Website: lowes
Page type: cart
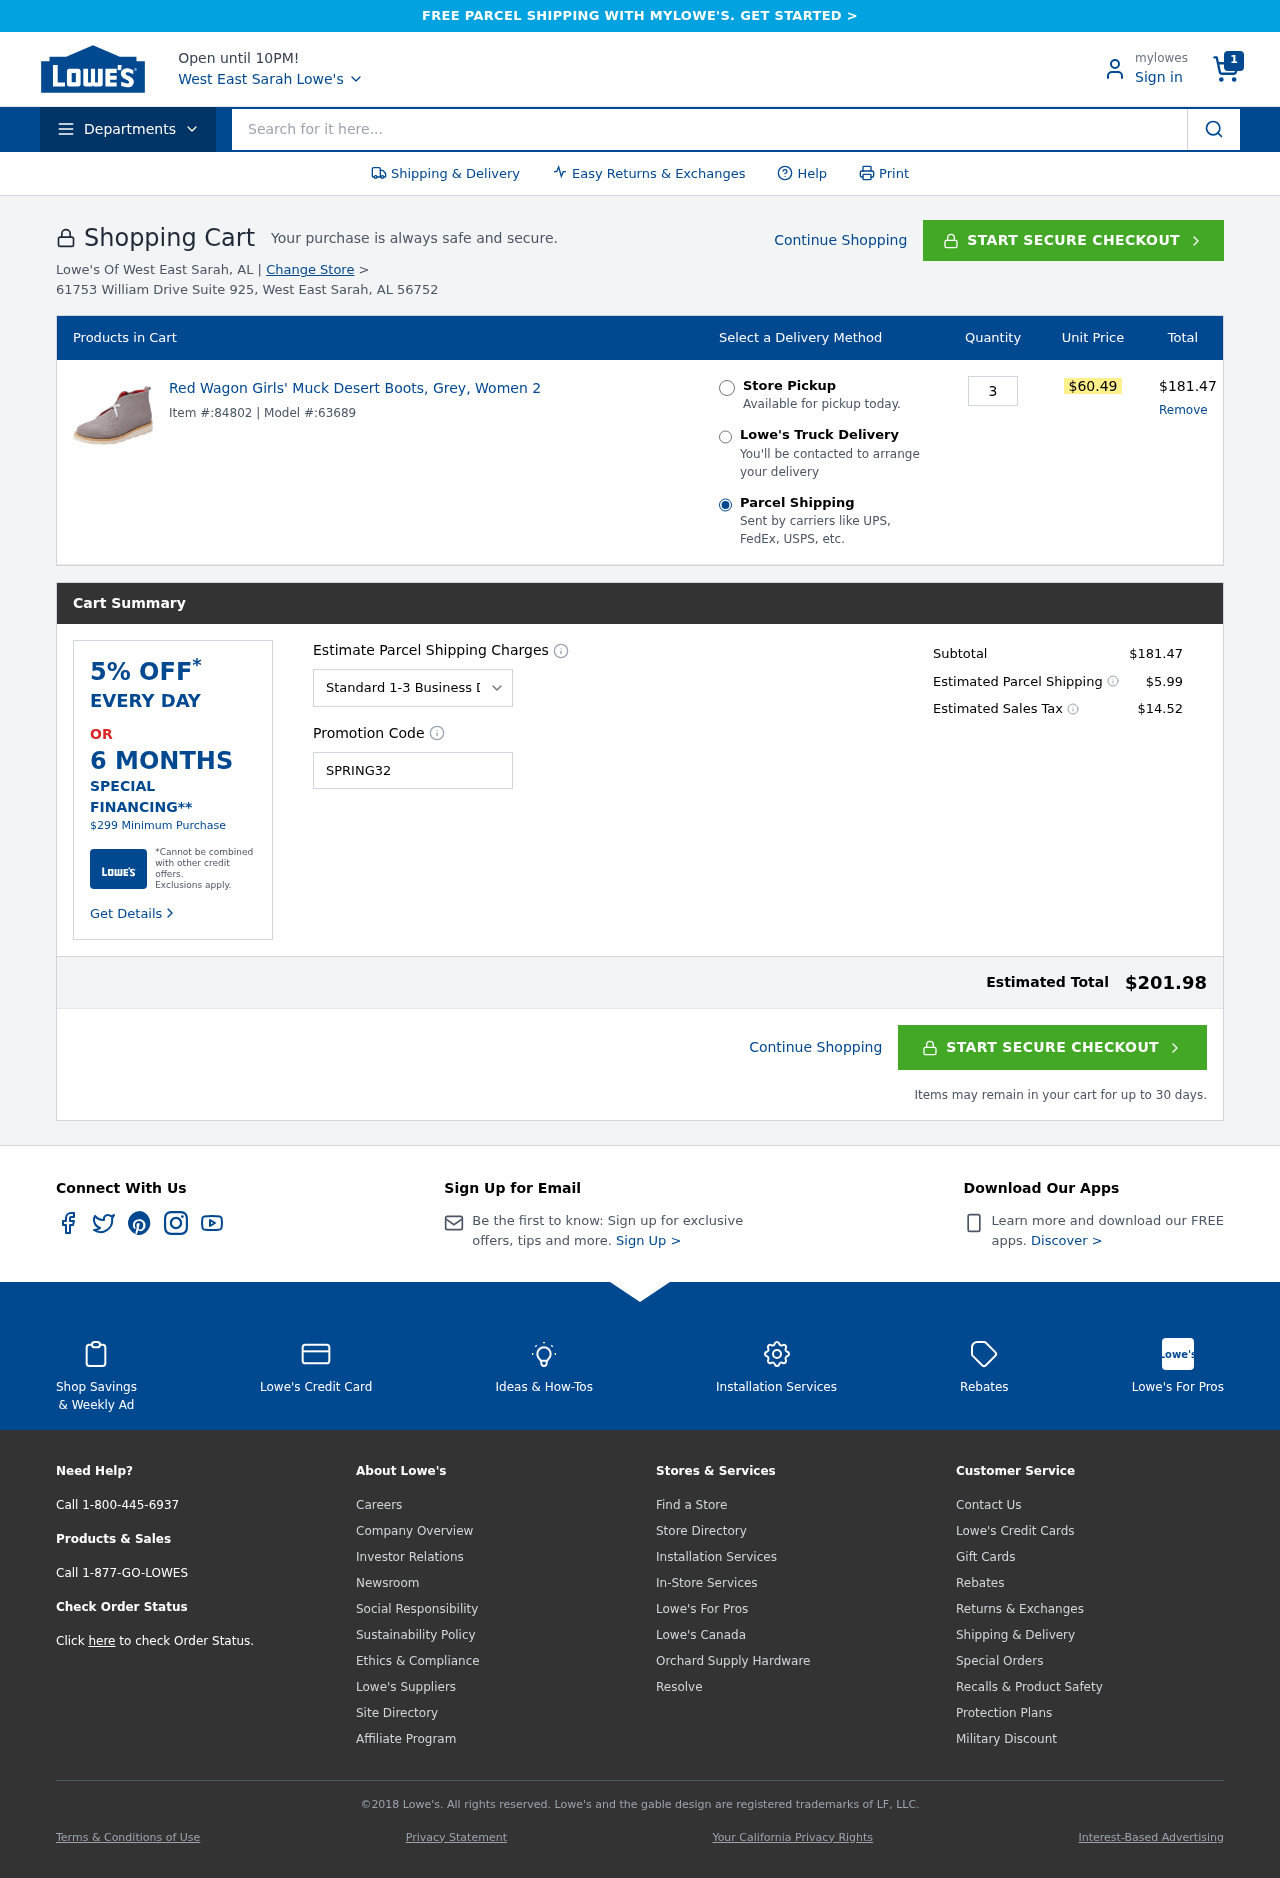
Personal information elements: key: PII_CITY
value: East Sarah
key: PII_CITY
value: West East Sarah
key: PII_POSTCODE
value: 56752
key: PII_PROMO_CODE
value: SPRING32
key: PII_STREET
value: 61753 William Drive Suite 925
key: PII_STATE_ABBR
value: AL
Product elements: key: PRODUCT1_NAME
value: Red Wagon Girls' Muck Desert Boots, Grey, Women 2
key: PRODUCT1_PRICE
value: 60.49
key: PRODUCT1_QUANTITY
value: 3
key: PRODUCT1_MODEL
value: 63689
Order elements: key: ORDER_NUM_ITEMS
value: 1
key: ORDER_ITEM_ID
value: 84802
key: ORDER_LINE_TOTAL
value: $181.47
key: ORDER_SUBTOTAL
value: $181.47
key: ORDER_SHIPPING_COST
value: $5.99
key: ORDER_TAX
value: $14.52
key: ORDER_TOTAL
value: $201.98
Search elements: key: HEADER_SEARCH
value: Search for it here...